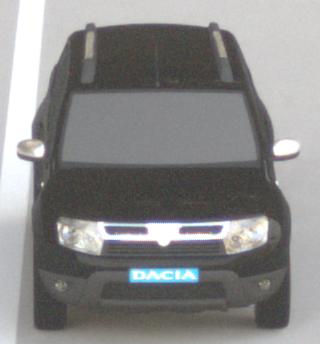
Make: Dacia
Model: Duster dCi 110 FAP
Detailed model: Duster (I)
Model produced from: 2010/06
Model produced until: 2013/11
Doors: 5
Color: black
Road condition: dry road
Daytime: morning or afternoon
Contrast: medium contrast